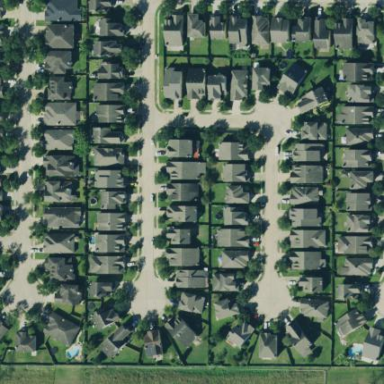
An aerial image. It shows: Residential area in neighborhood consisting of single-family homes.